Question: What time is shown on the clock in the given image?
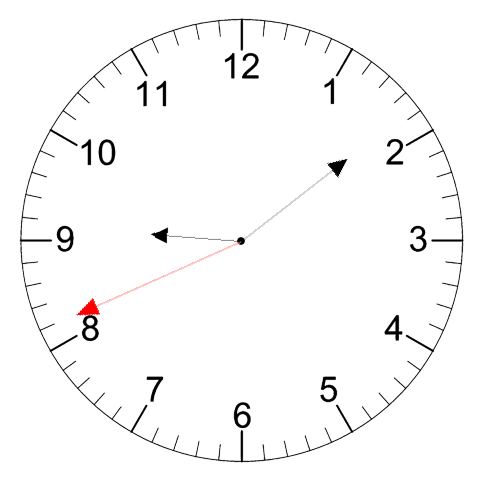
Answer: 09:08:41